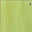
Piece: xx